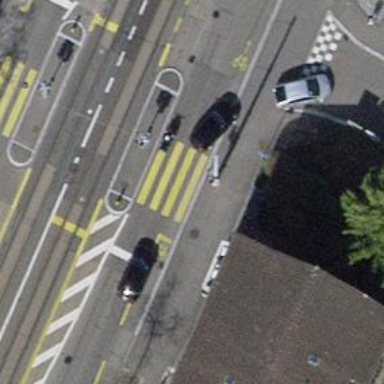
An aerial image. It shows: Road with traffic signals and zebra crossing marked with zebra stripes.